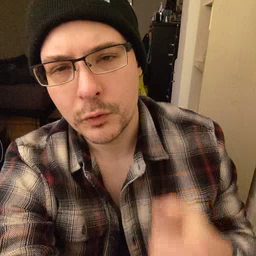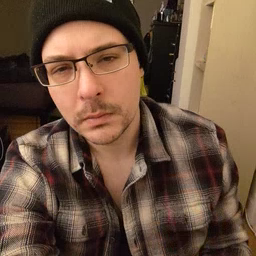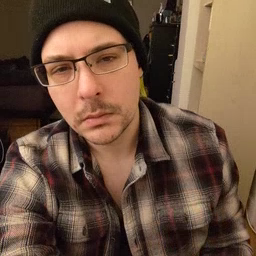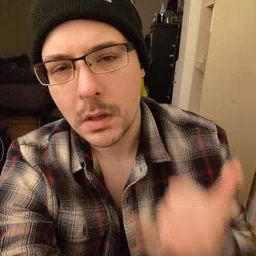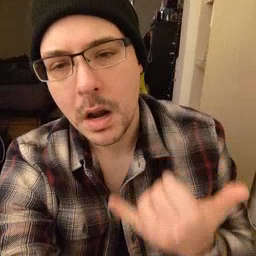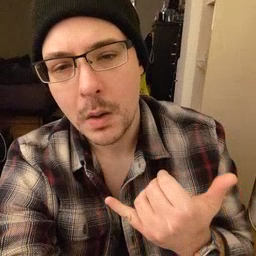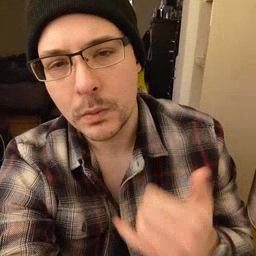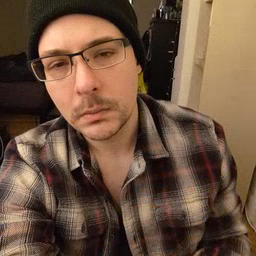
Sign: now